Interaction volume radius: 10 \u00c5
Interaction volume height: 35 \u00c5
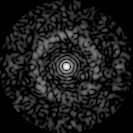
Disorder parameter: 0.7944